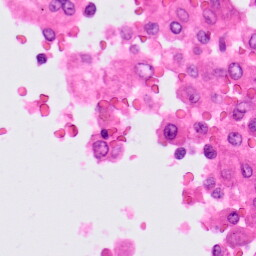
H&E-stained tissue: Lung